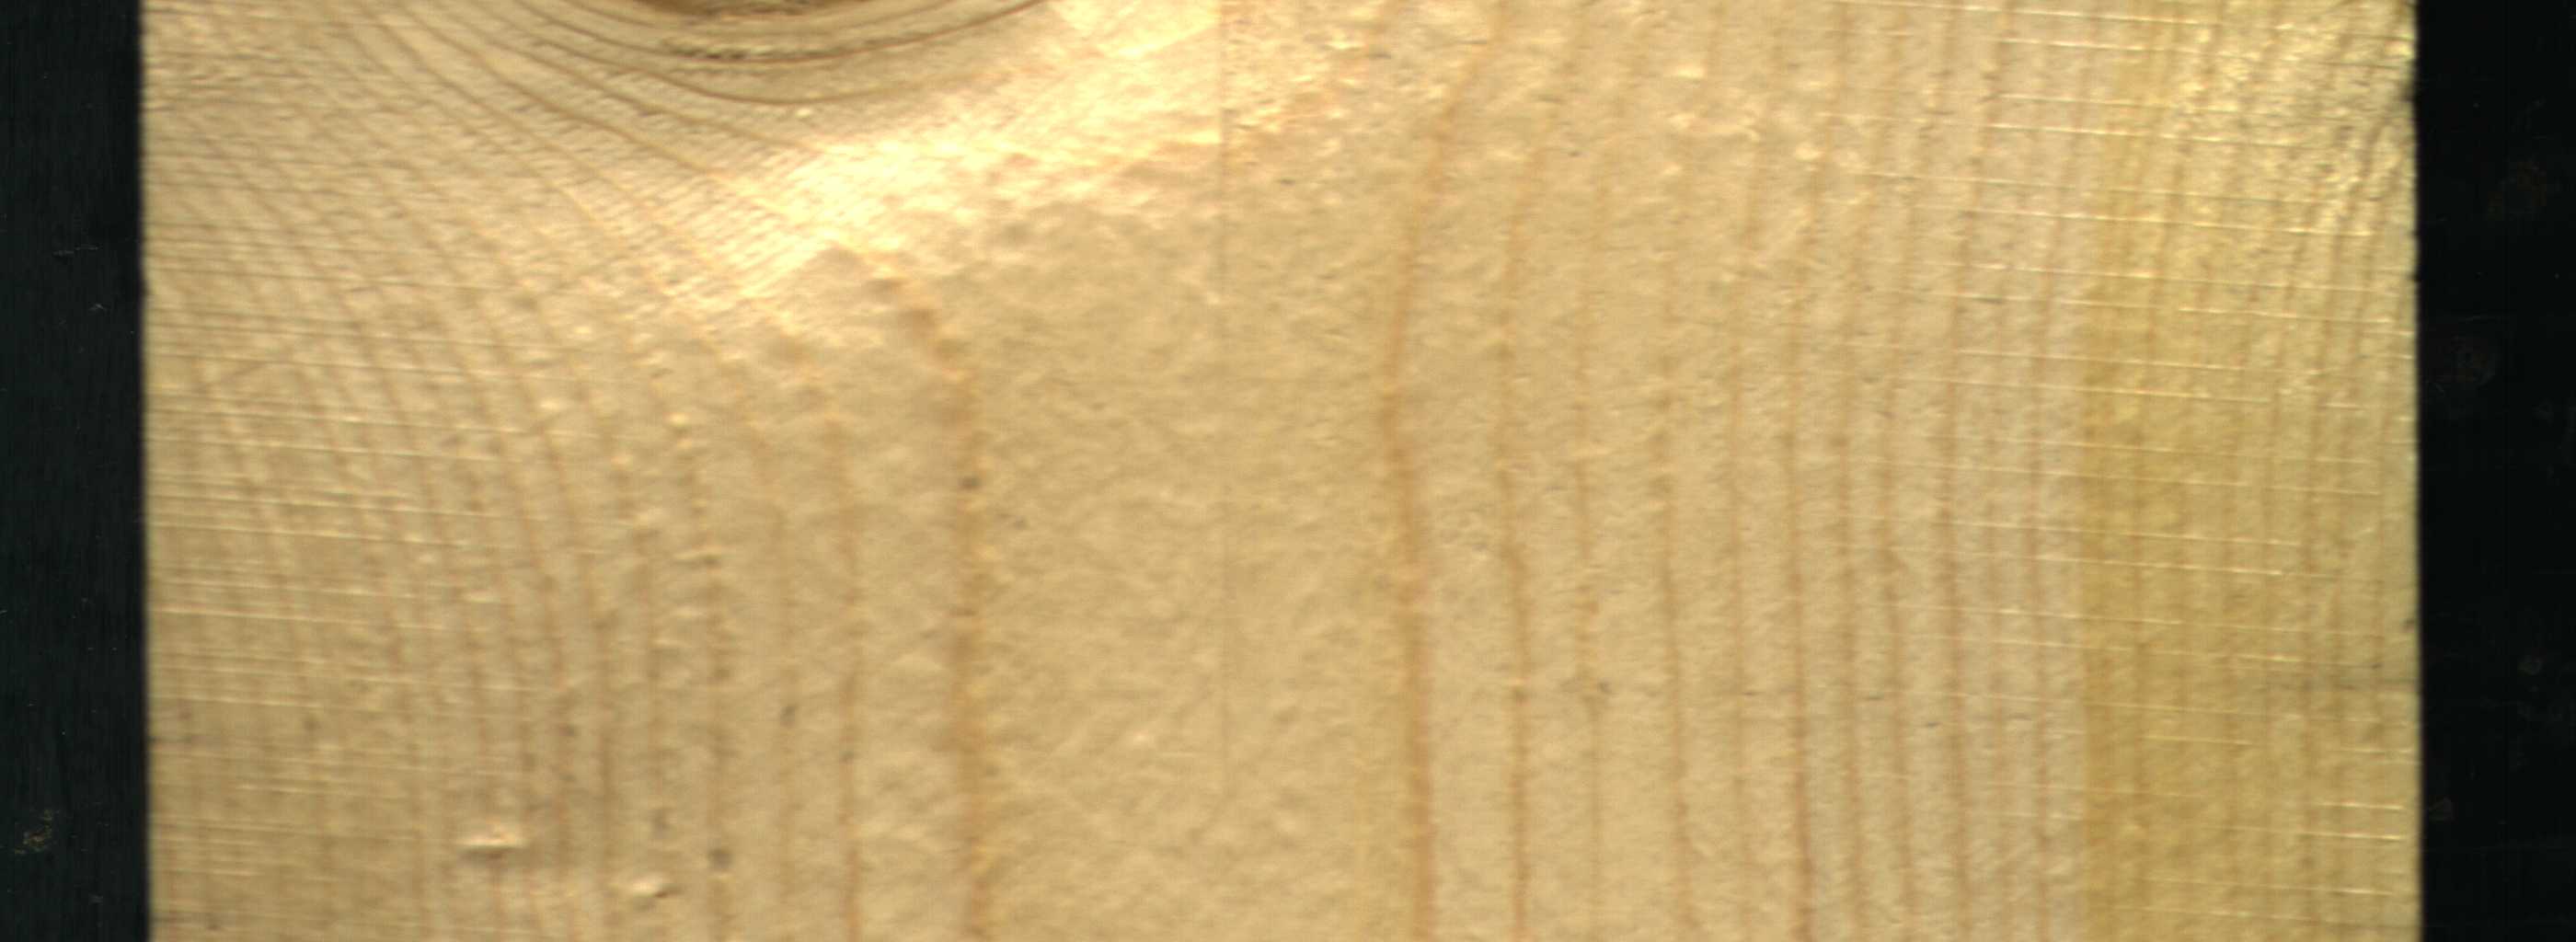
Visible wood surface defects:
Live_Knot